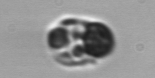
Label: Mesodinium